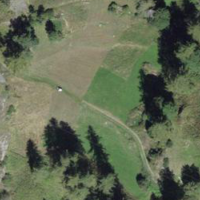
EUNIS habitat code: 43
Species observed at this site:
Coenonympha pamphilus